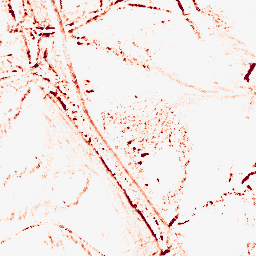
Category: morphological
Decomposition family: morphological_diamond
Decomposition parameters: operation: opening
radius: 3
Upsampling method: quadratic
Upsampling parameters: scale: 4
Upsampling scale: 4